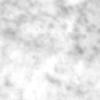
Label: no_change